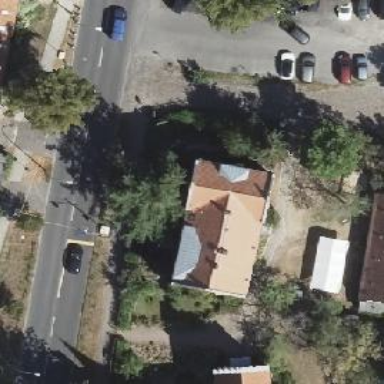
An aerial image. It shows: Kindergarten.